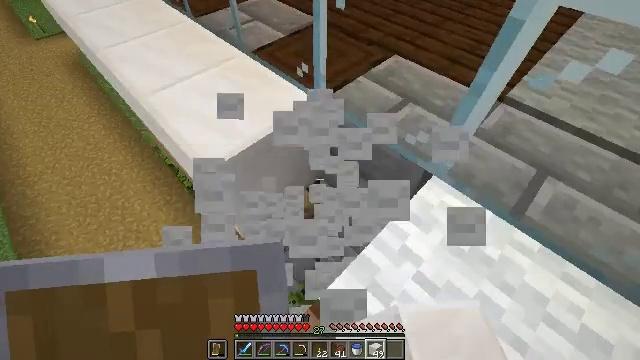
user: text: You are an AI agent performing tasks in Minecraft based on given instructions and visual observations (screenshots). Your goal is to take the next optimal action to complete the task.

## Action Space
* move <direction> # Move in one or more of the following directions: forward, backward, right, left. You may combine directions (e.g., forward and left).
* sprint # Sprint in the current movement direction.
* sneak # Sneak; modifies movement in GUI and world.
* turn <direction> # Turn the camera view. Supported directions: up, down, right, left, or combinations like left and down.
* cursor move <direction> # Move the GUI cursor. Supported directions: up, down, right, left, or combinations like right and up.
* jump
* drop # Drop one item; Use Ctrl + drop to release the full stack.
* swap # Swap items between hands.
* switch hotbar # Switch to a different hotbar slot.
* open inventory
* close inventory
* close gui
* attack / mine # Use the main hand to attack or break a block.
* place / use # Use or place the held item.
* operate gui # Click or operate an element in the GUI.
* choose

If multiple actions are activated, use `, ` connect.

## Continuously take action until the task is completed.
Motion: motion action
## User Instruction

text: Attack the white wool to collect it.
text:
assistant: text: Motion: sneak, attack / mine